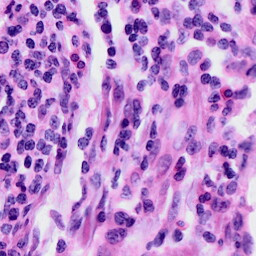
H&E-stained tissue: Cervix